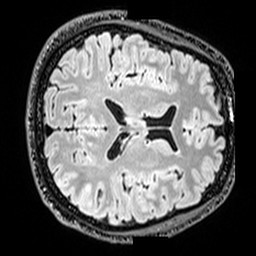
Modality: T2w
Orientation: axial
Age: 47
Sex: male
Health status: healthy
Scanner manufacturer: siemens
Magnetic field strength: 3 T
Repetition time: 5 s
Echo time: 0.397 s